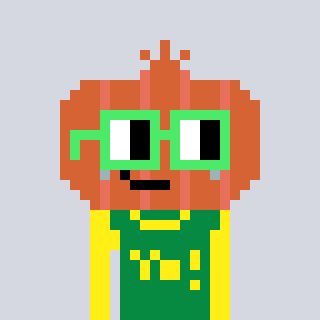
a pixel art character with square light green glasses, a onion-shaped head and a green-colored body on a cool background